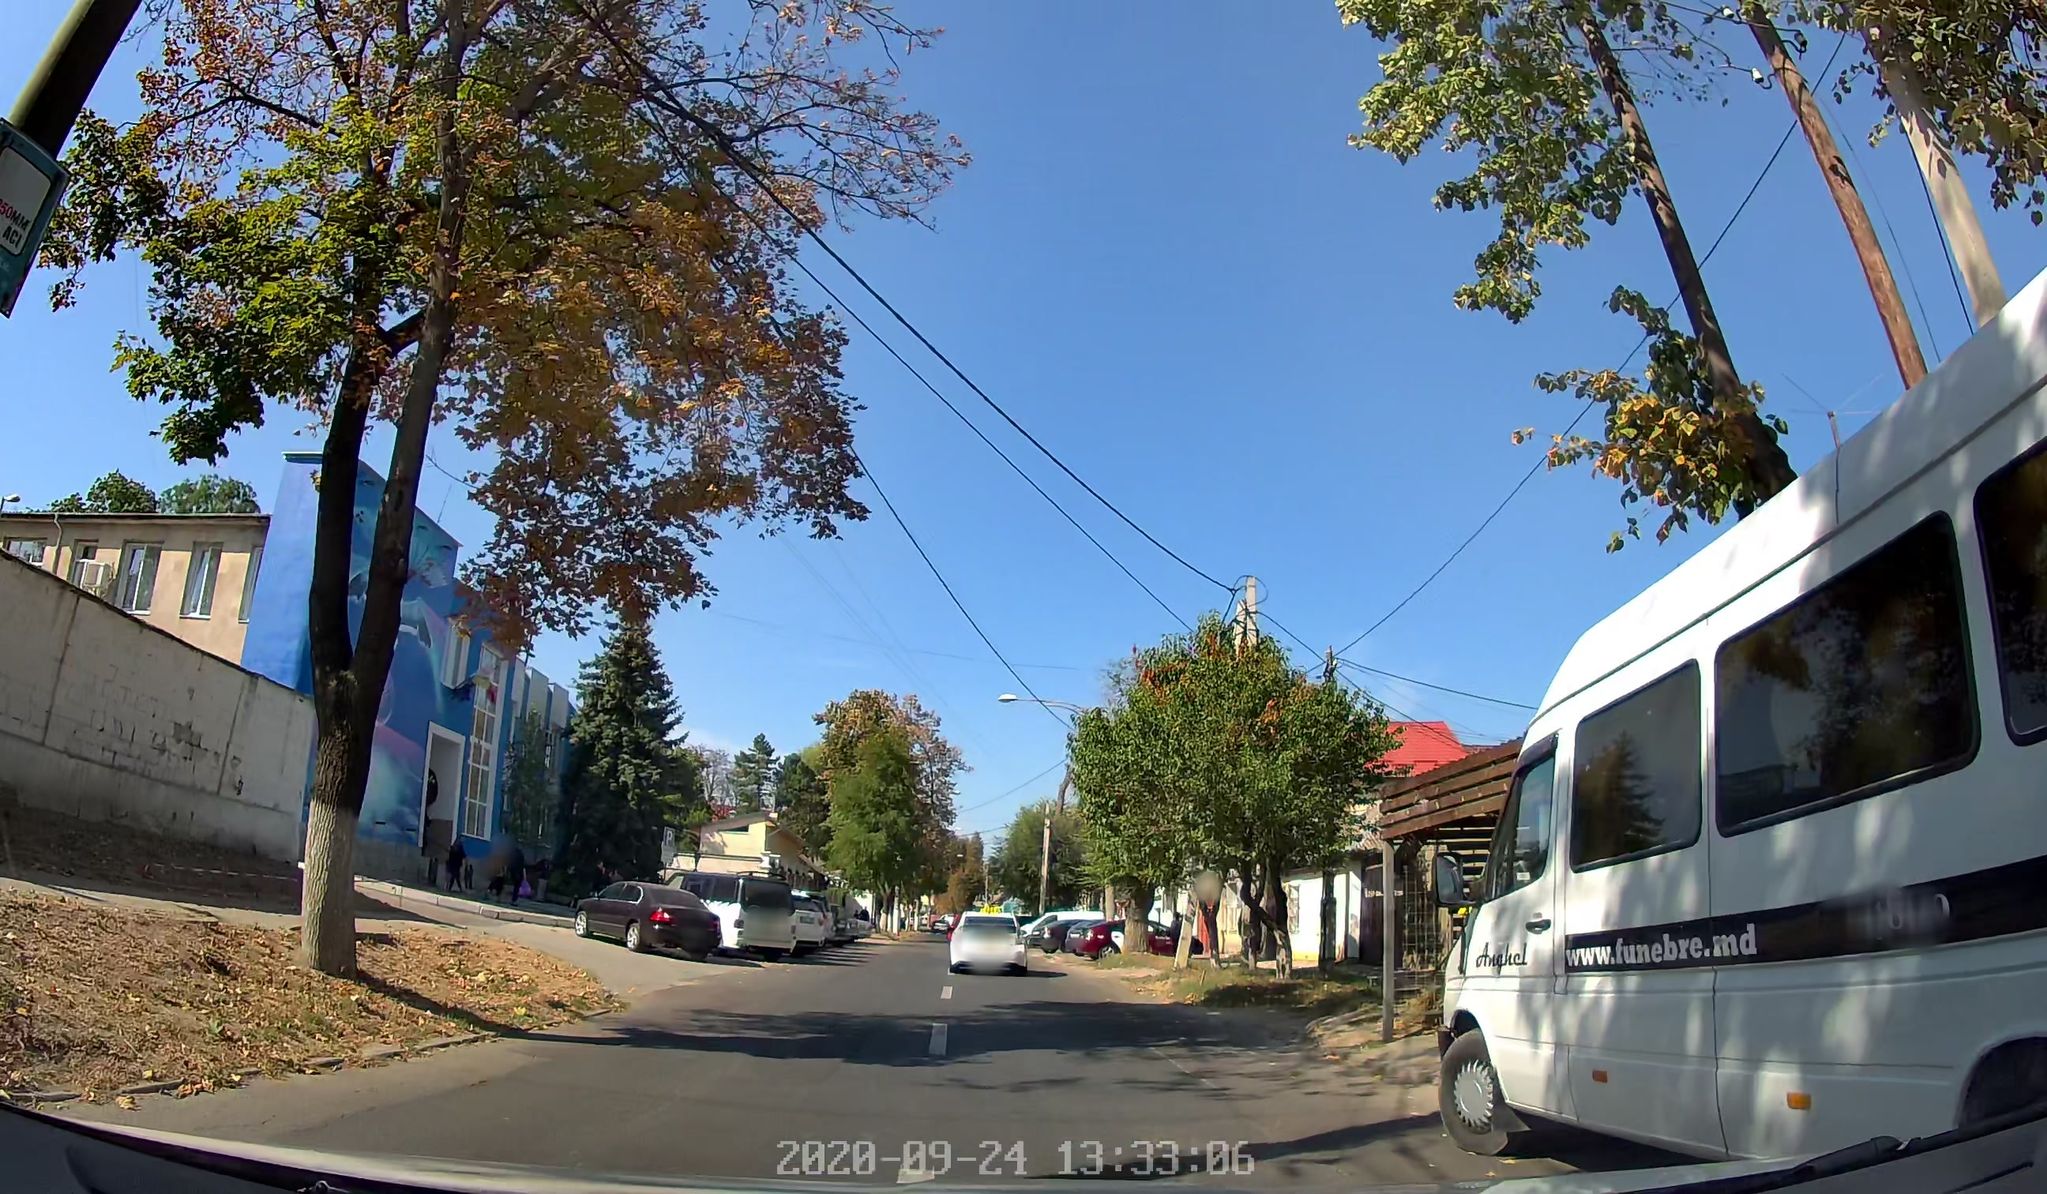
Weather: clear
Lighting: day
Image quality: good
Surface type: driving surface
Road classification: primary
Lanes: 2
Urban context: urban centre
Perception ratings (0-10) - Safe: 3.53, Lively: 9.18, Beautiful: 7.16, Boring: 1.68, Depressing: 3.14, Wealthy: 7.45